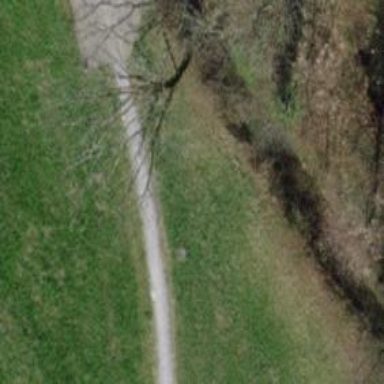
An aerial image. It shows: Compacted path.